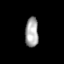
Tissue: prostate
Cell type: T cells
Senescence score: 0.7169
Nuclear area (px): 384
Mean DAPI intensity: 166.857